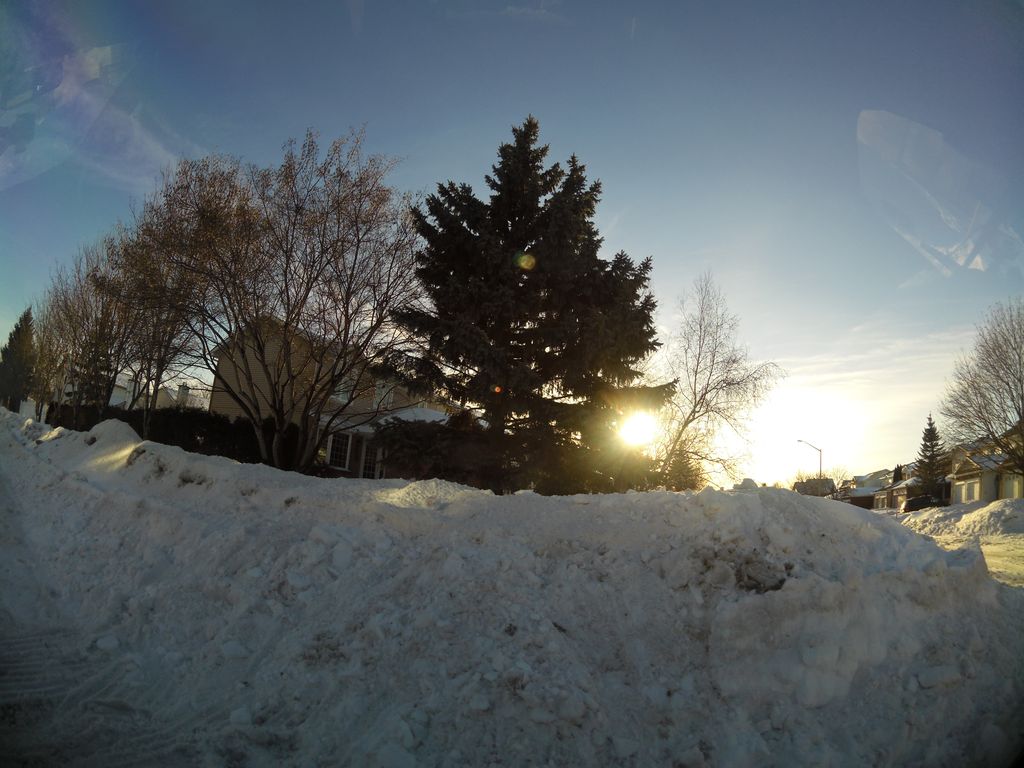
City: ottawa-gatineau